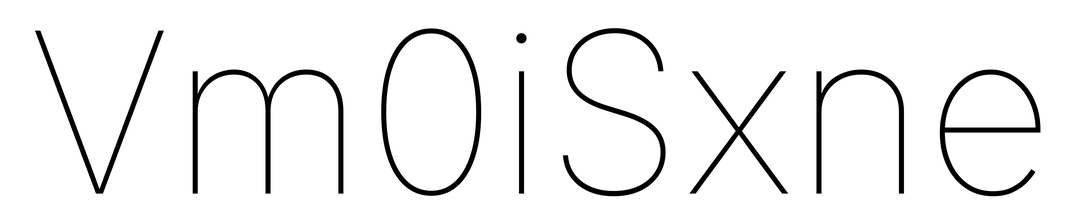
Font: Inter_Thin